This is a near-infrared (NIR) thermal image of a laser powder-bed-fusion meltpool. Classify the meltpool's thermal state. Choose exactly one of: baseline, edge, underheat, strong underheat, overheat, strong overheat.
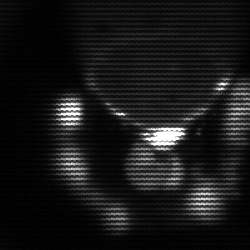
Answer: edge